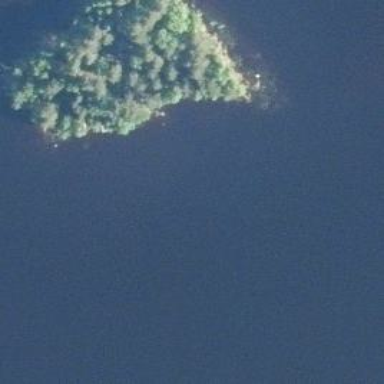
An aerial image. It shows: Islet.